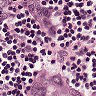
Metastatic tissue present: yes